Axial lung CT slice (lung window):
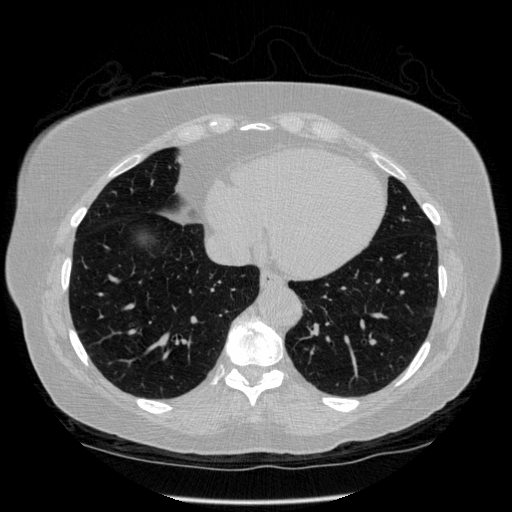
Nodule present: no